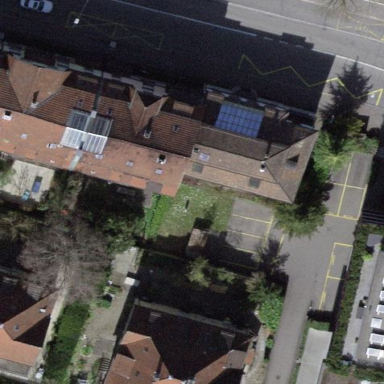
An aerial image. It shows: Unique apartment building with double saltbox roof shape.